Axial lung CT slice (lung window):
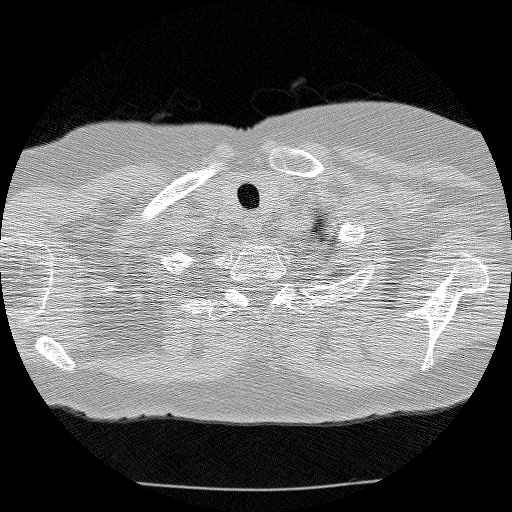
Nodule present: no